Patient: sex M, age 38
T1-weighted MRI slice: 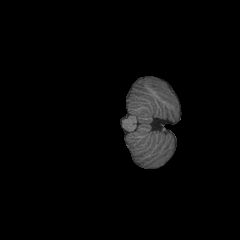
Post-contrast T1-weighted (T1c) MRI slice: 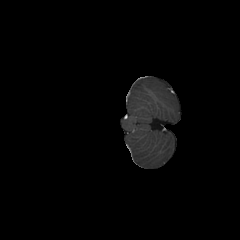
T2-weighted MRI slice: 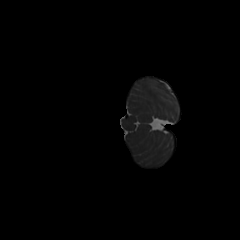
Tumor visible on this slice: no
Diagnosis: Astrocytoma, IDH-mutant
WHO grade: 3